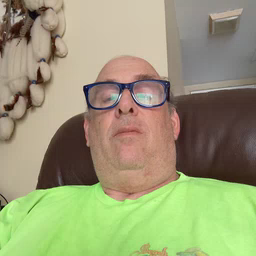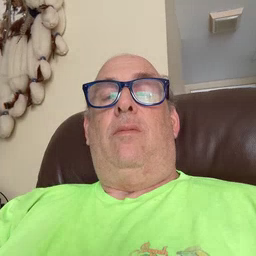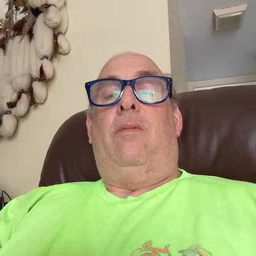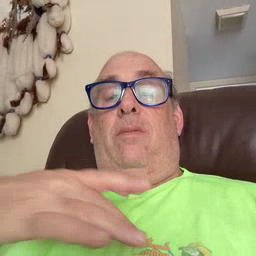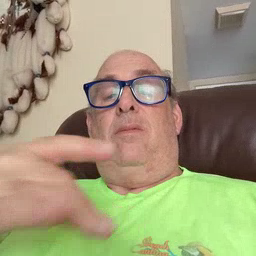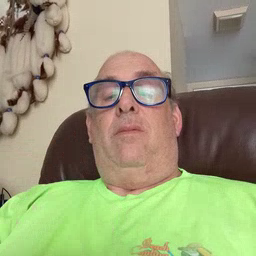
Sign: like